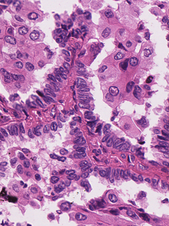
Tumor epithelial tissue: yes
Tumor-associated stroma tissue: yes
Normal tissue: no